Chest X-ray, PA view. Patient: 31 years old, sex M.
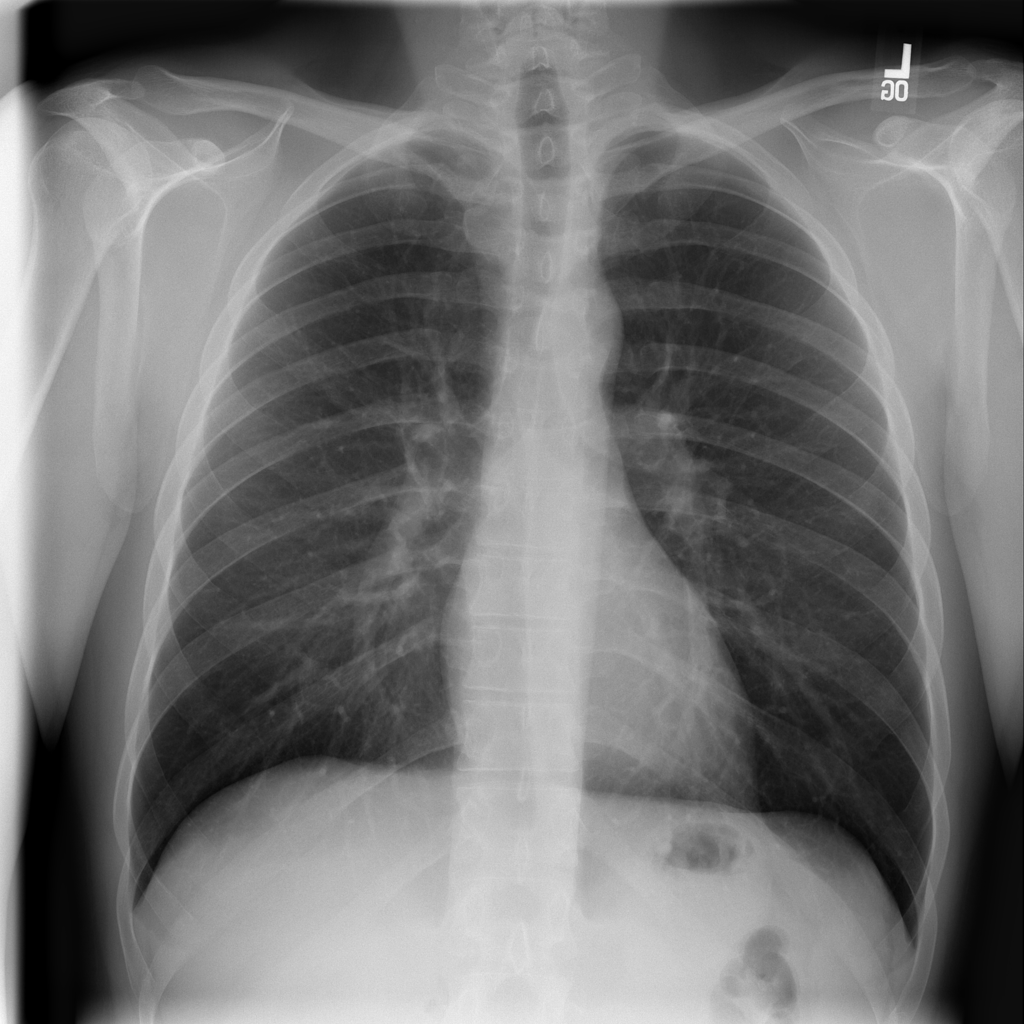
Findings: No Finding